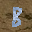
Label: 8